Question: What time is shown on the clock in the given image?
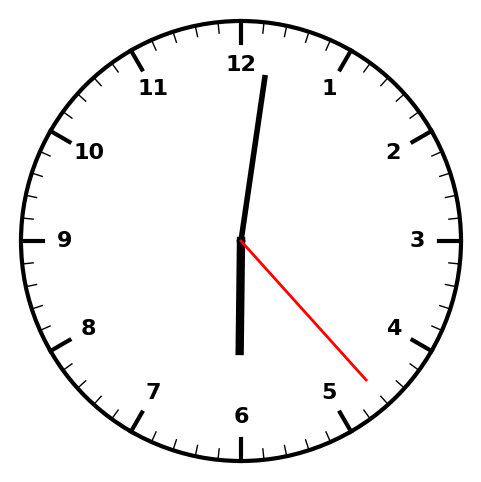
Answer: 06:01:23